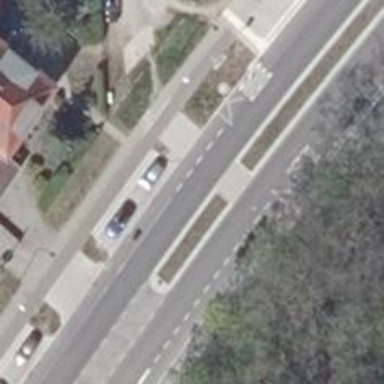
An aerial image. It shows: Unmarked road crossing.